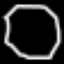
Label: octagon